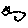
Label: cat